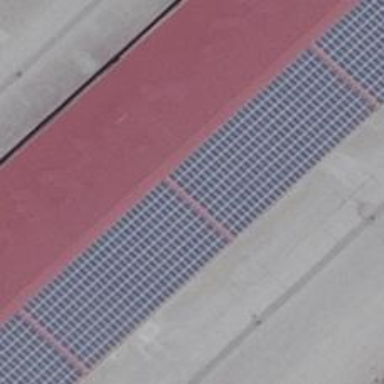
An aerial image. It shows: Small solar photovoltaic panel generator is producing electricity.